Field crop: maize
Growth stage: 2
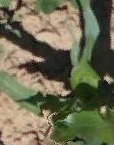
Species: maize